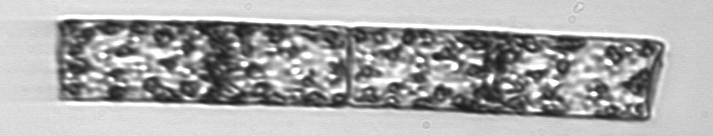
Label: Guinardia_flaccida